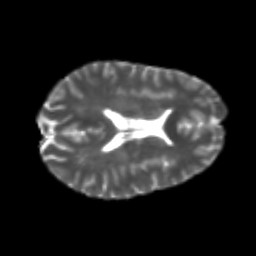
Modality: T2w
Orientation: axial
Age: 24
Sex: female
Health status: healthy
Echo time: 0.074 s